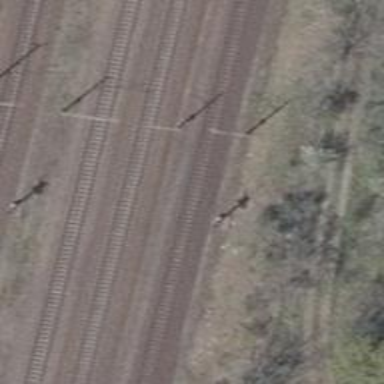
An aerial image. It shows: Railway signal.